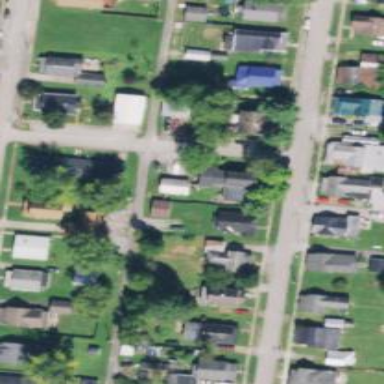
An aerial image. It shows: Alley classified as service road.